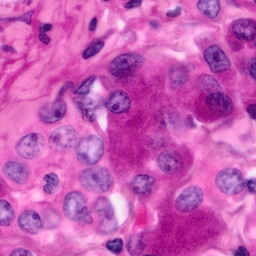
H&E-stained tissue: Pancreatic